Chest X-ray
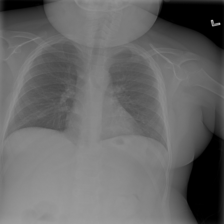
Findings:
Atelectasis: negative
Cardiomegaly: negative
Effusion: negative
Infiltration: negative
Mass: negative
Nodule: negative
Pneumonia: negative
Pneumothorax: negative
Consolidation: negative
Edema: negative
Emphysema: negative
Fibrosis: negative
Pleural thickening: negative
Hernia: negative